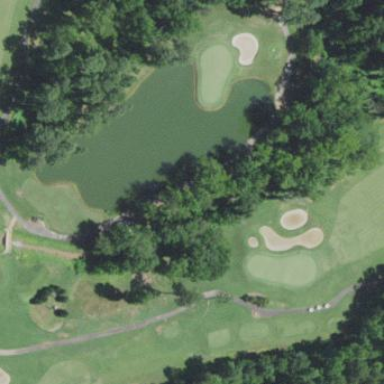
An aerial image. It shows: Water hazard on golf course. The hazard is natural water feature.